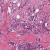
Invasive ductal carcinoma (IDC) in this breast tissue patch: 1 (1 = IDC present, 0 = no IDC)